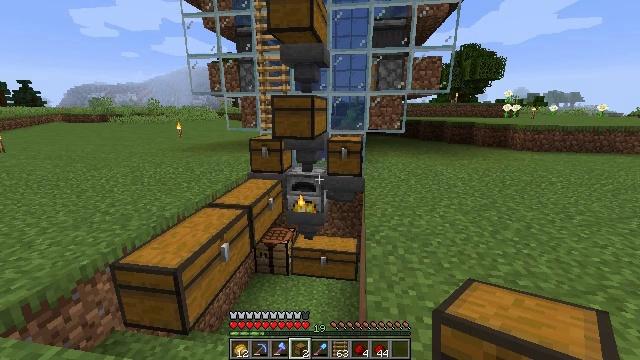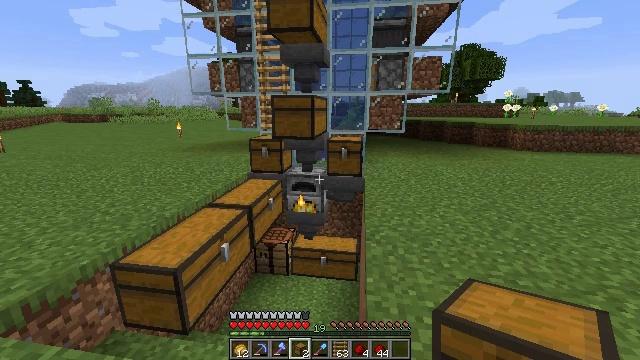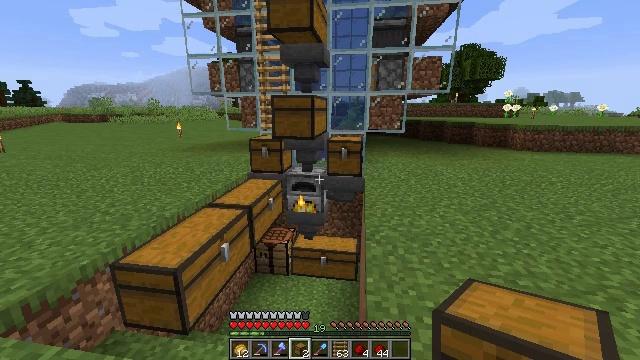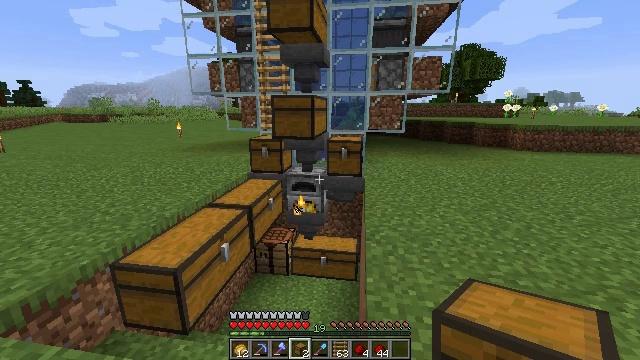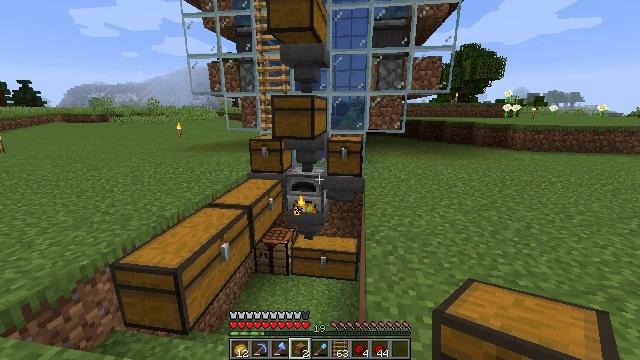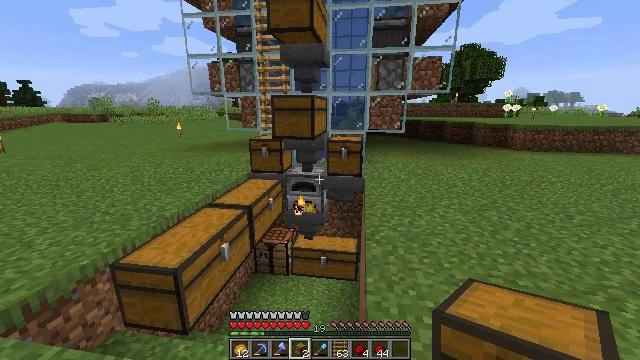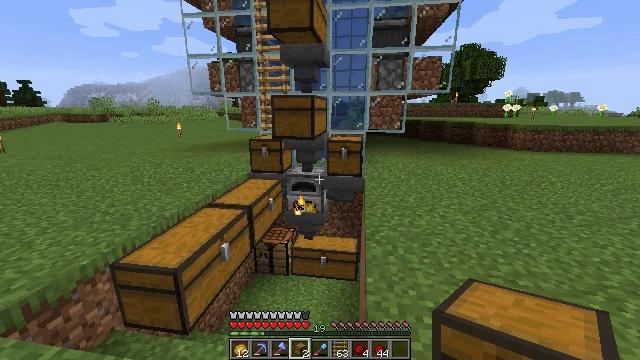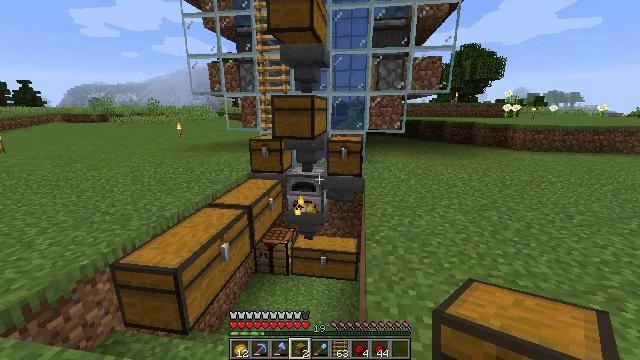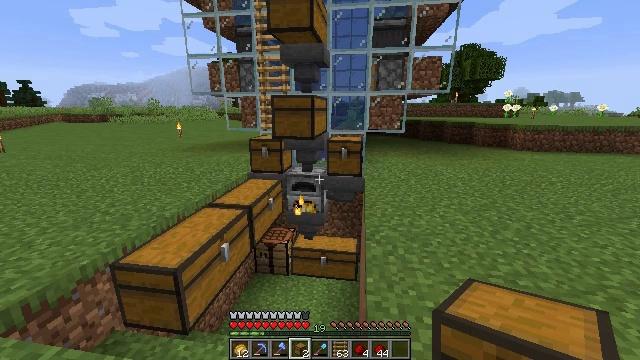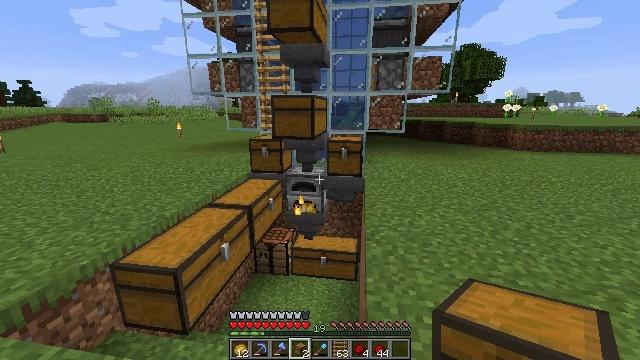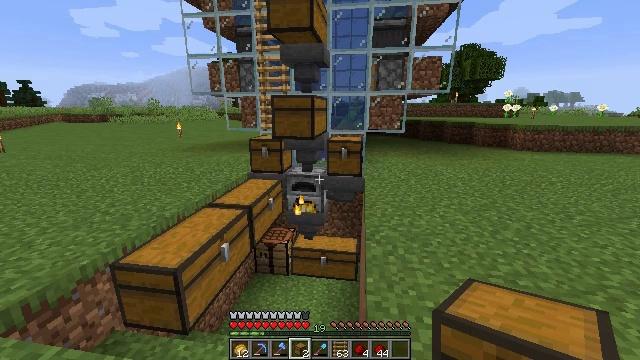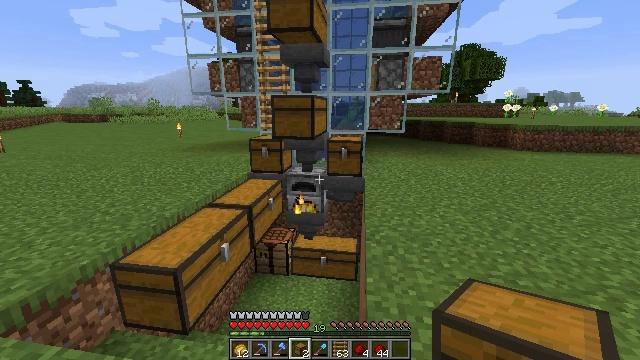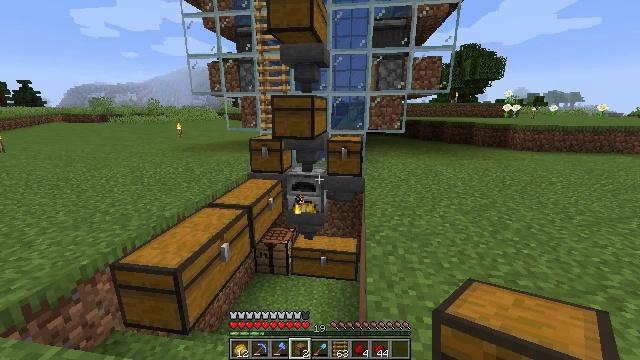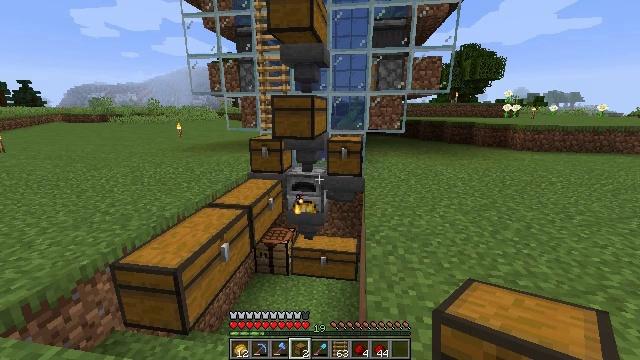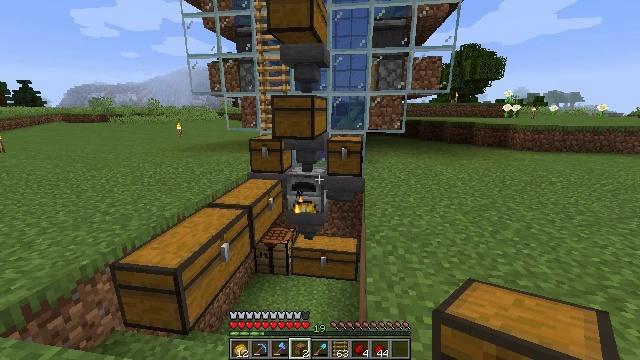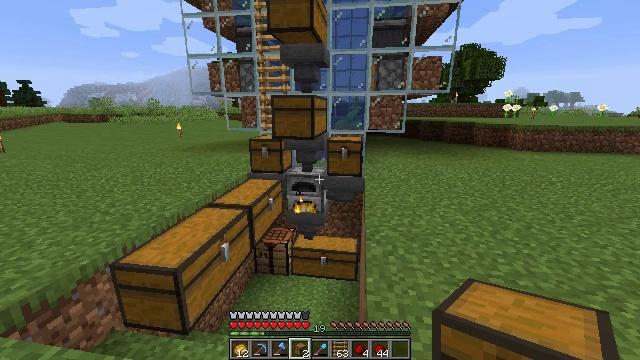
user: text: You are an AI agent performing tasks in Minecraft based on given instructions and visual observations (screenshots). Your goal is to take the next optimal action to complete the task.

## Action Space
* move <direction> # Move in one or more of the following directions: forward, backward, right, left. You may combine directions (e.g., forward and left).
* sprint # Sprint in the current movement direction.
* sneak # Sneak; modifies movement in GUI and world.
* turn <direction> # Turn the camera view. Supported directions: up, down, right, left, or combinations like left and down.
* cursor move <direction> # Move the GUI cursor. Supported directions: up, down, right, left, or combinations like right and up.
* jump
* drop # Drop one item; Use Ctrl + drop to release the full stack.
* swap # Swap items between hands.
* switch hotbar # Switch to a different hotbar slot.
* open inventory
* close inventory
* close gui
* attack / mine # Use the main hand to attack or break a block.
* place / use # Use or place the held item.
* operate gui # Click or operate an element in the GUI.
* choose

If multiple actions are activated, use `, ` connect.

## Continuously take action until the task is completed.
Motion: motion action
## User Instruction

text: Break the chest to retrieve items inside.
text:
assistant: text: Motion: no_op
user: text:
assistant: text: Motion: no_op
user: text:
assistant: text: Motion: no_op
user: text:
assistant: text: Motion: no_op
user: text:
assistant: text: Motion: no_op
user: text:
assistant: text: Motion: no_op
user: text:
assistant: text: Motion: no_op
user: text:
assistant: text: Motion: no_op
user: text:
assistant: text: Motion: no_op
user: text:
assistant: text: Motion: no_op
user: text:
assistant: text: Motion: no_op
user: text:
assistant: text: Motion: no_op
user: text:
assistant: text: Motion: no_op
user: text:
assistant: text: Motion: no_op
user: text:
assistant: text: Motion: no_op
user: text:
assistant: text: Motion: no_op
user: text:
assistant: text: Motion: no_op
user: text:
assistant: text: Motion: no_op
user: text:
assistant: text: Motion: no_op
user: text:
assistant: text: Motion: no_op
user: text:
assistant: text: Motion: no_op
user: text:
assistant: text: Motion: no_op
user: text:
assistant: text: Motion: no_op
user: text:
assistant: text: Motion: no_op
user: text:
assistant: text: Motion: no_op
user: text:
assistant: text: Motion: no_op
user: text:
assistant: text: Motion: no_op
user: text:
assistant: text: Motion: no_op
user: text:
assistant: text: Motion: no_op
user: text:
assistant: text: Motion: no_op